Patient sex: M
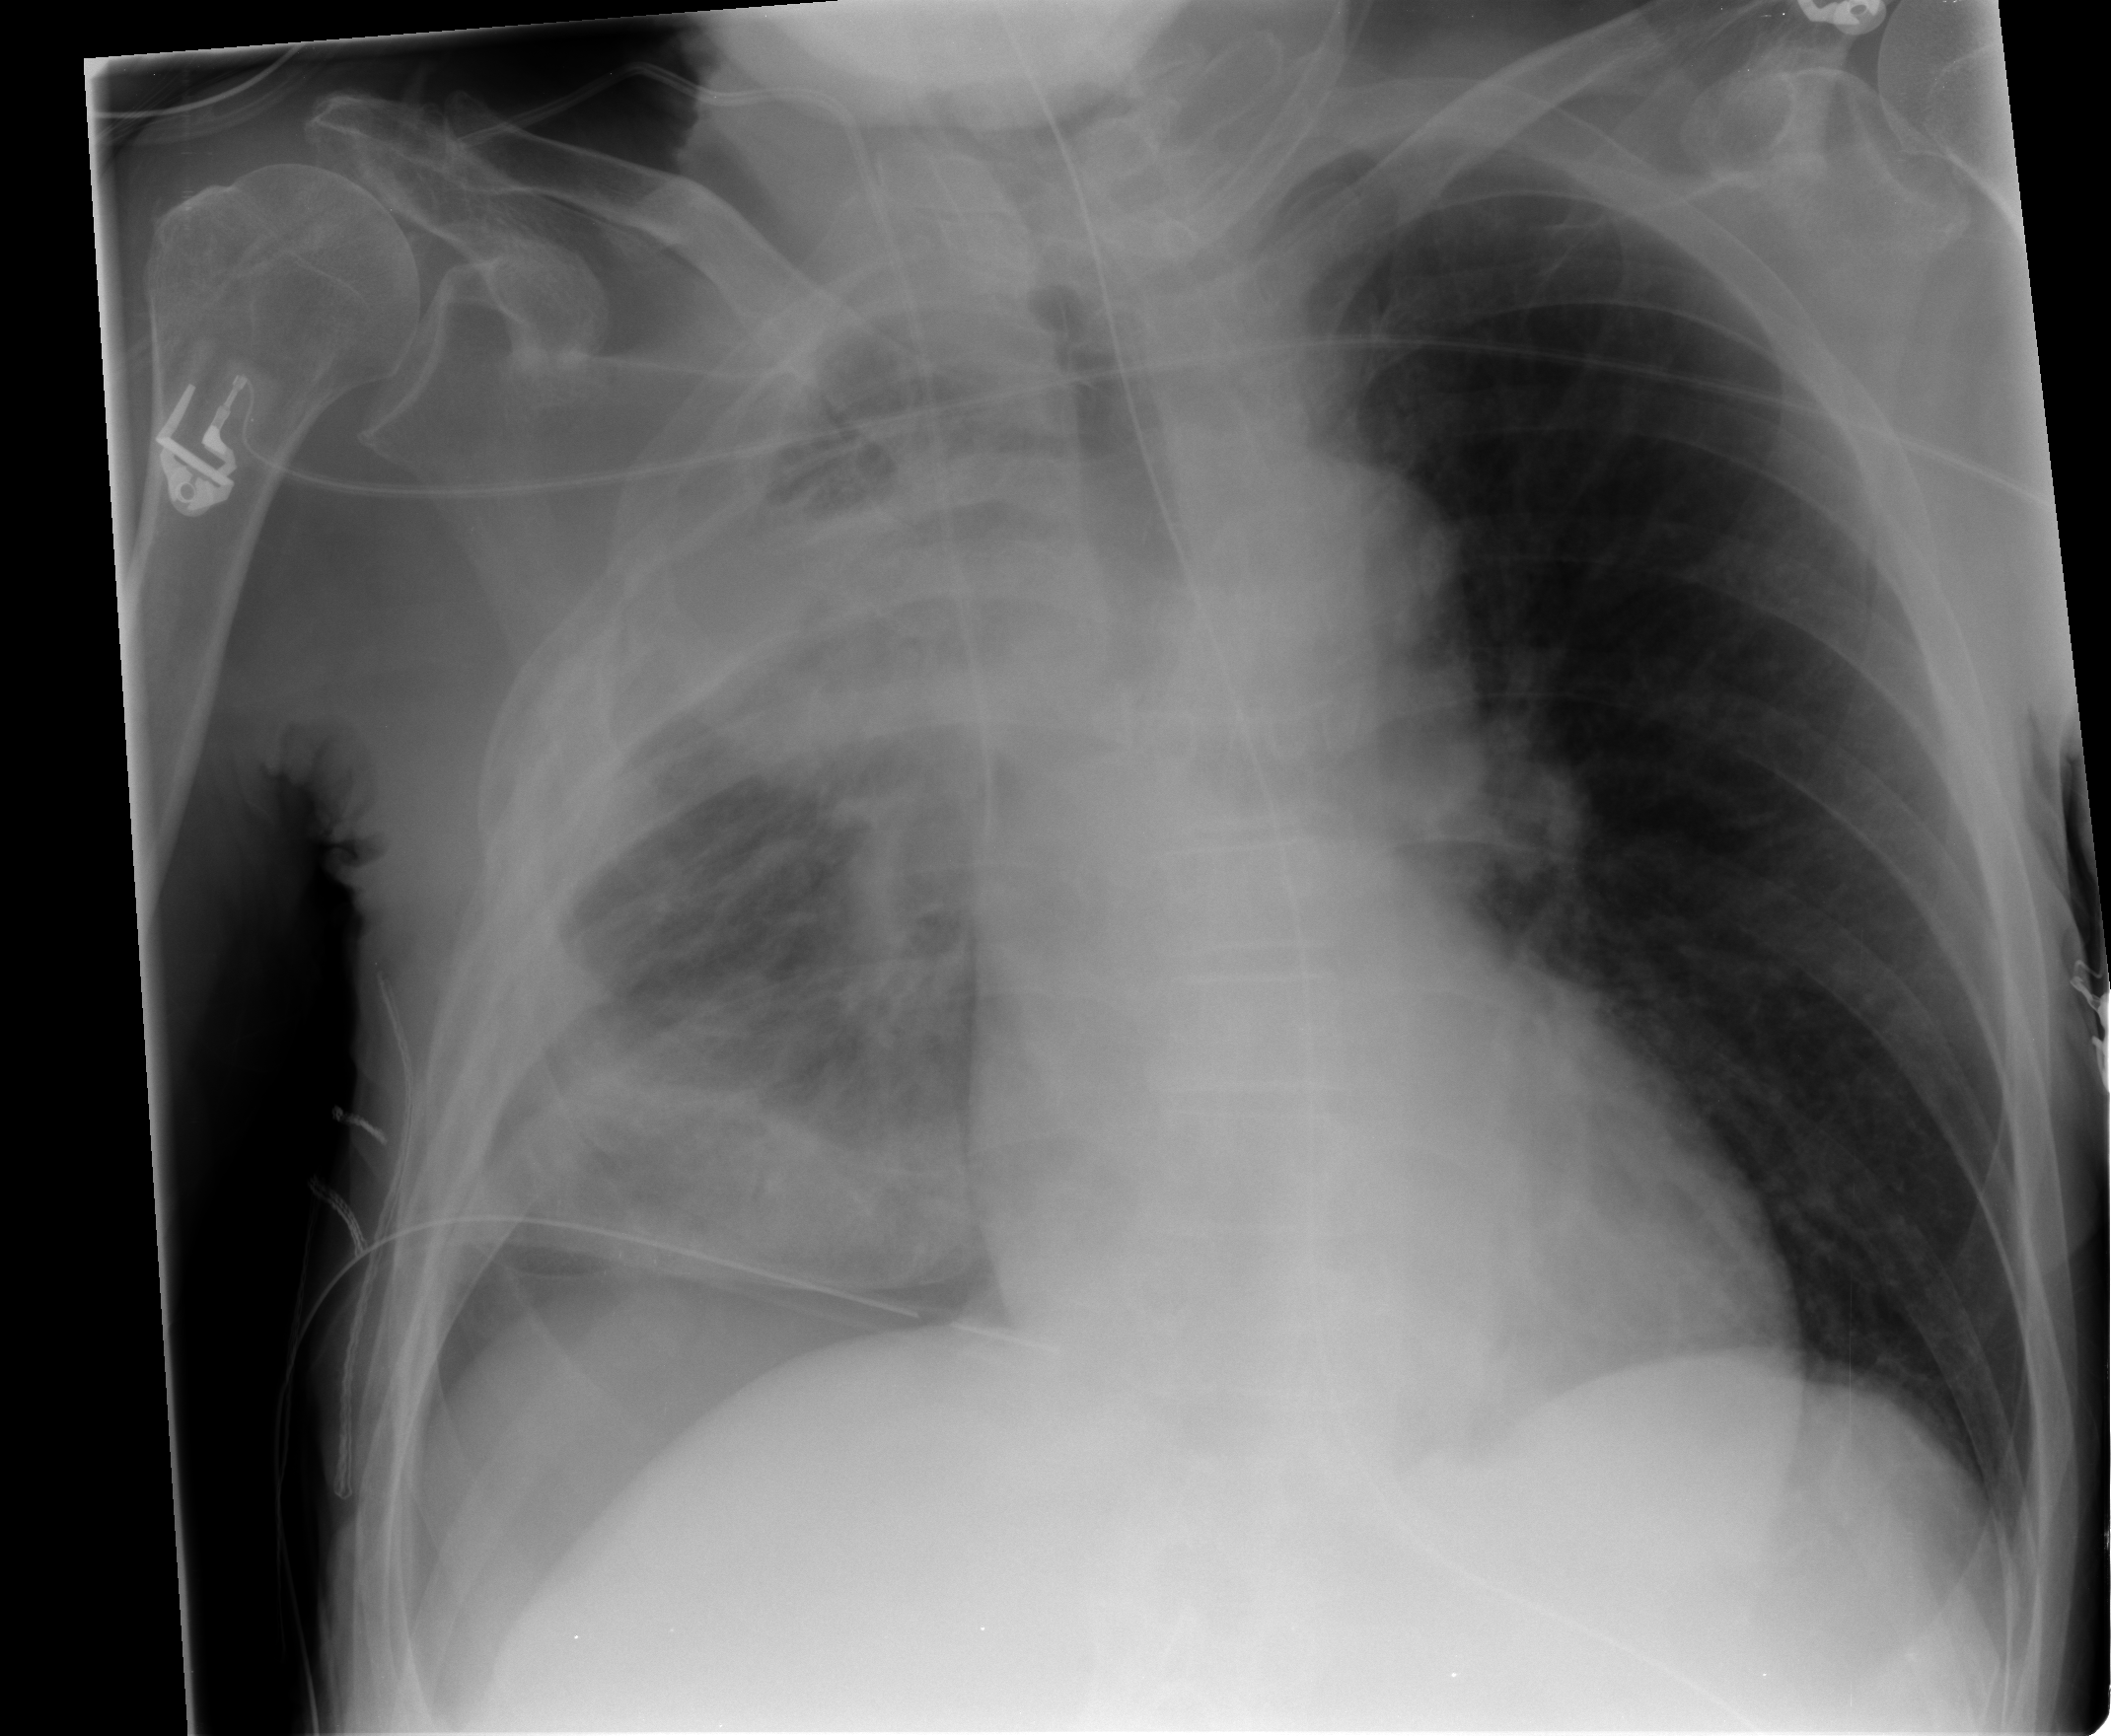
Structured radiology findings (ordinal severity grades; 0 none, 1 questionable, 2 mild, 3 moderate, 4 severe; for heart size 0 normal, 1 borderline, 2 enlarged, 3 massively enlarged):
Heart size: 0
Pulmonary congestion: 0
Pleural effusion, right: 1
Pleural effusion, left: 0
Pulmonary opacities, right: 2
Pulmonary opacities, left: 0
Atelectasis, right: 3
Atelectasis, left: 0